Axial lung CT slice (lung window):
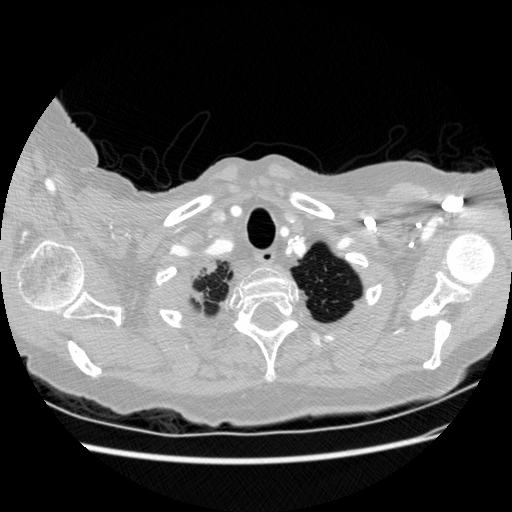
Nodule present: no